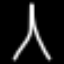
Label: The Eiffel Tower